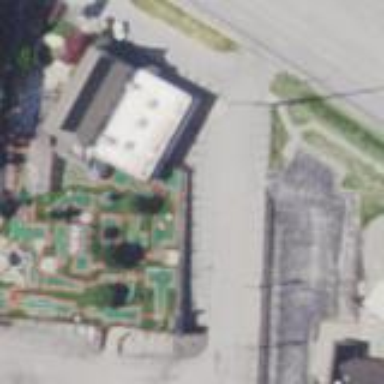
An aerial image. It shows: Miniature golf course.